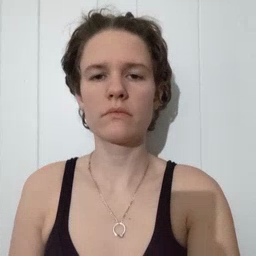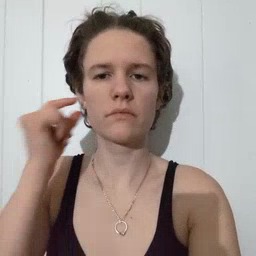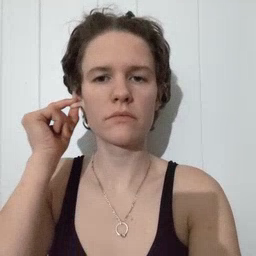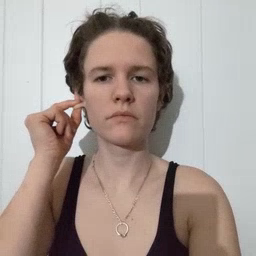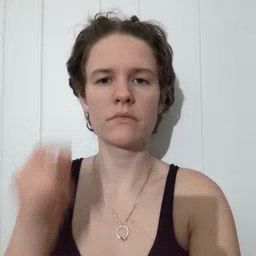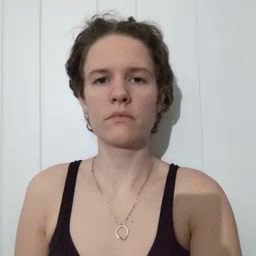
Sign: ear